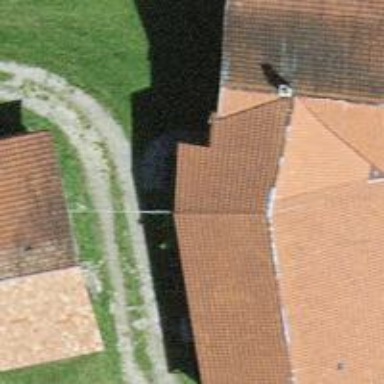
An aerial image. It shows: Residential building.